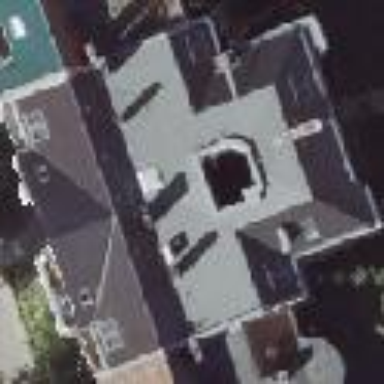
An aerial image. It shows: Residential building with distinctive double saltbox roof shape.